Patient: sex F, age 71
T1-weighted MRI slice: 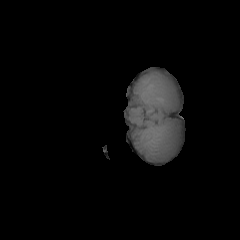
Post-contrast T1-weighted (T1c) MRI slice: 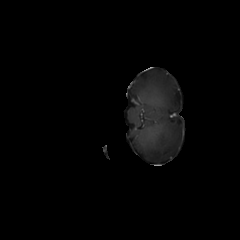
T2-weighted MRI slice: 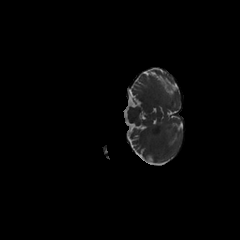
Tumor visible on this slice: no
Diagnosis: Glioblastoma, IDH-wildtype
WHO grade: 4